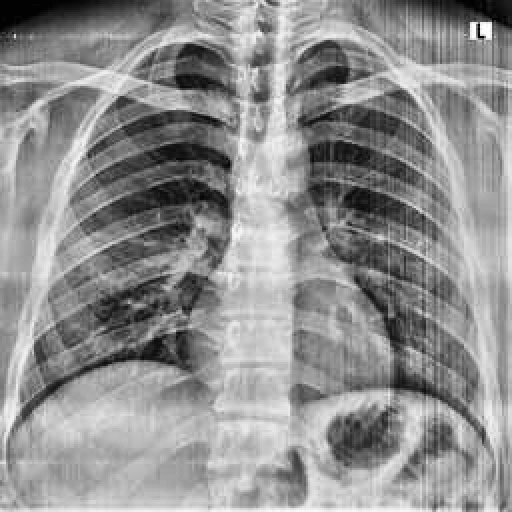
Finding: NORMAL